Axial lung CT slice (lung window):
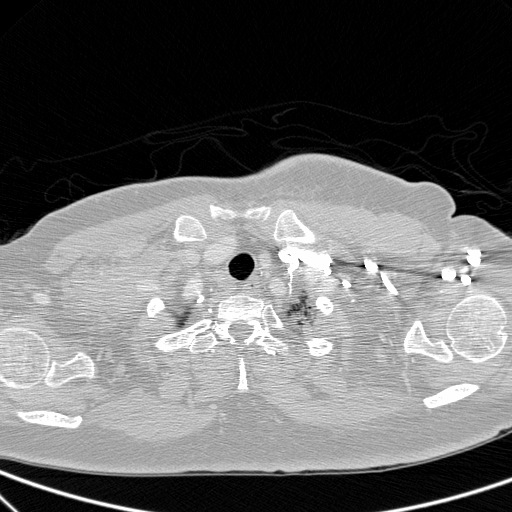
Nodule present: no